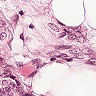
Metastatic tissue present: yes